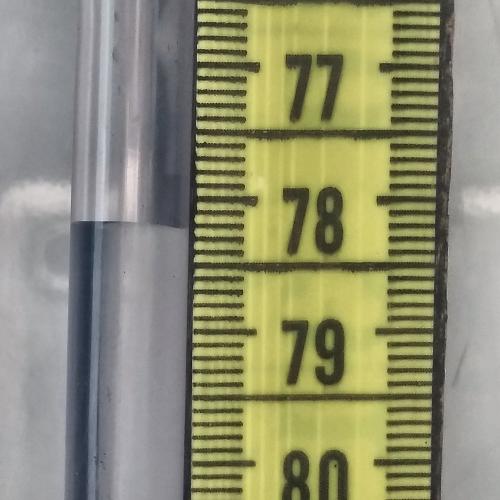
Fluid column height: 78.2 cm